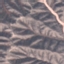
Land use / land cover class: HerbaceousVegetation